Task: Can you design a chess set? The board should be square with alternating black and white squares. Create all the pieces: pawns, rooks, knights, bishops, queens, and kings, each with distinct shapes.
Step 5505:
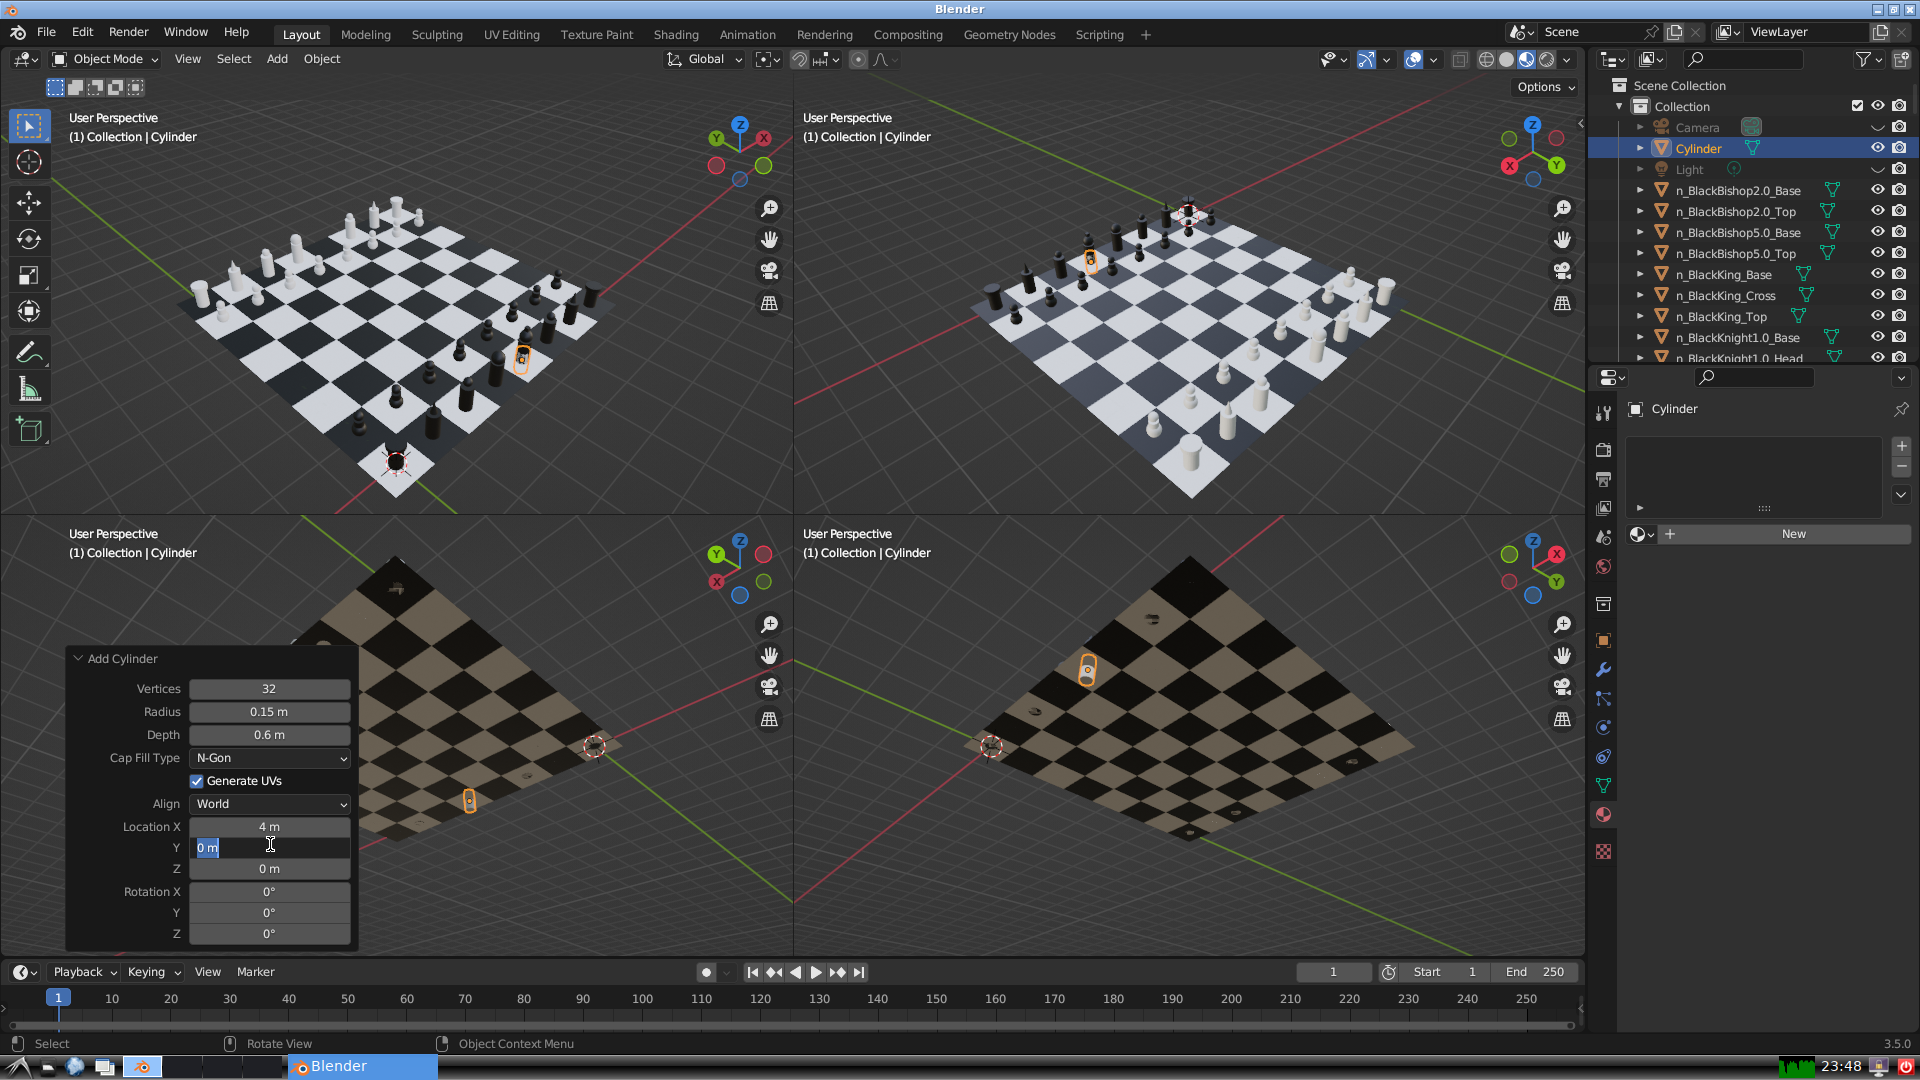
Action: input_text: 7.0